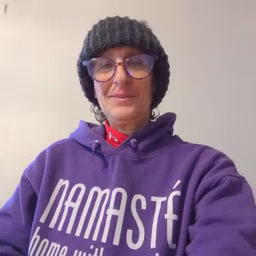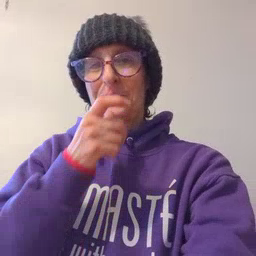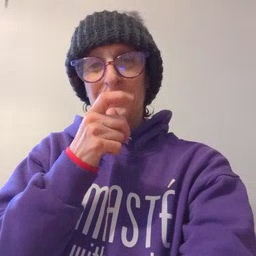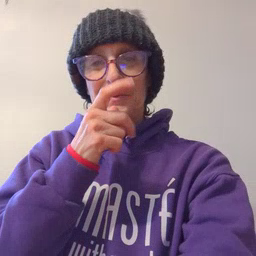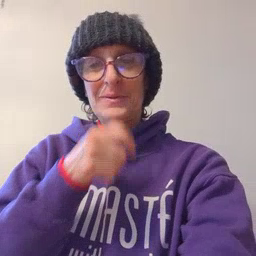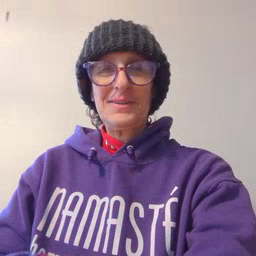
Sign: who